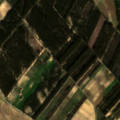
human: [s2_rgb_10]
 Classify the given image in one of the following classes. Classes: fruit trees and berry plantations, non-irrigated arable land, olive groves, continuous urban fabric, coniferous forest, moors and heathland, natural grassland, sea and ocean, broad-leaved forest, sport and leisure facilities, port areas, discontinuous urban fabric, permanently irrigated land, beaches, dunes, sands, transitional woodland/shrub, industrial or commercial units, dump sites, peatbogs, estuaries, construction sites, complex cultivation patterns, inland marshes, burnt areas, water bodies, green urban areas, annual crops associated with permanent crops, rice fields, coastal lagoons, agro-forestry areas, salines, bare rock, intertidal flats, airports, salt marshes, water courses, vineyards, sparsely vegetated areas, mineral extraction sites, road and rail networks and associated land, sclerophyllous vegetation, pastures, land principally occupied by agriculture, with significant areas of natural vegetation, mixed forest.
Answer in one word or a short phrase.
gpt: permanently irrigated land, vineyards, complex cultivation patterns, land principally occupied by agriculture, with significant areas of natural vegetation, broad-leaved forest